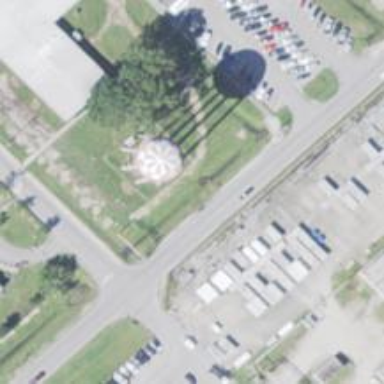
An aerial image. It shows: Water tower that is man-made.